Aerial crown-view tile of a tropical tree (Barro Colorado Island, Panama), acquired 20250217:
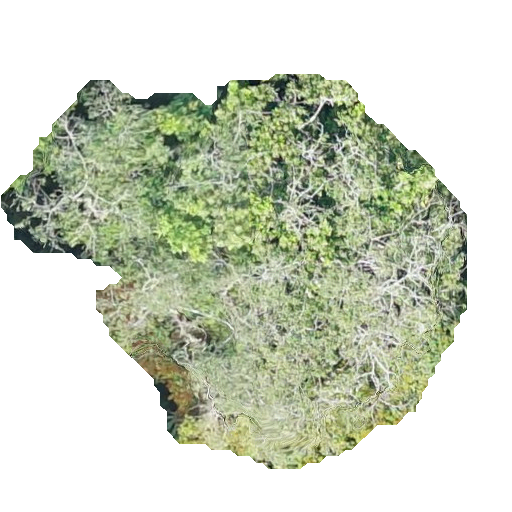
Species: Anacardium excelsum
GBIF accepted scientific name: Anacardium excelsum
Crown area: 183.123 m²